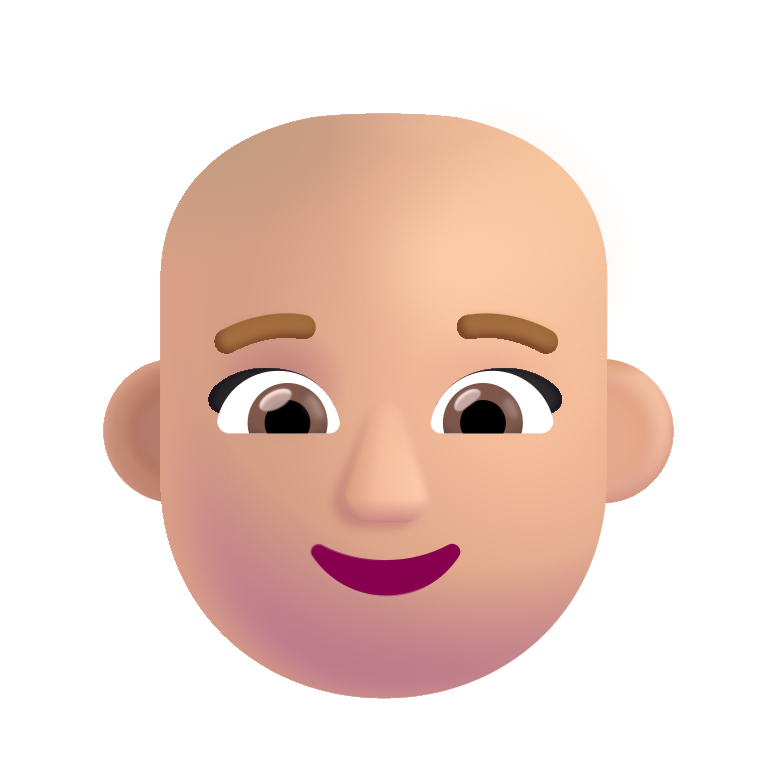
woman bald color  light